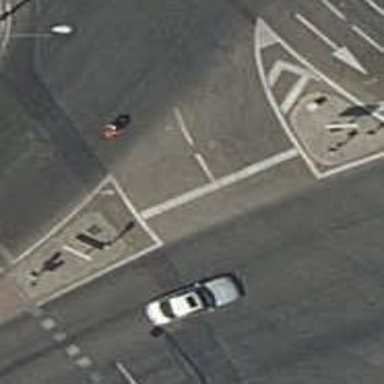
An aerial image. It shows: Road with traffic signals.